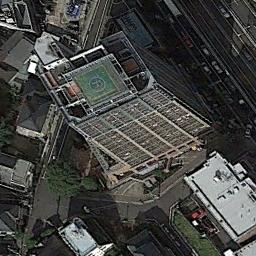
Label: commercial_area